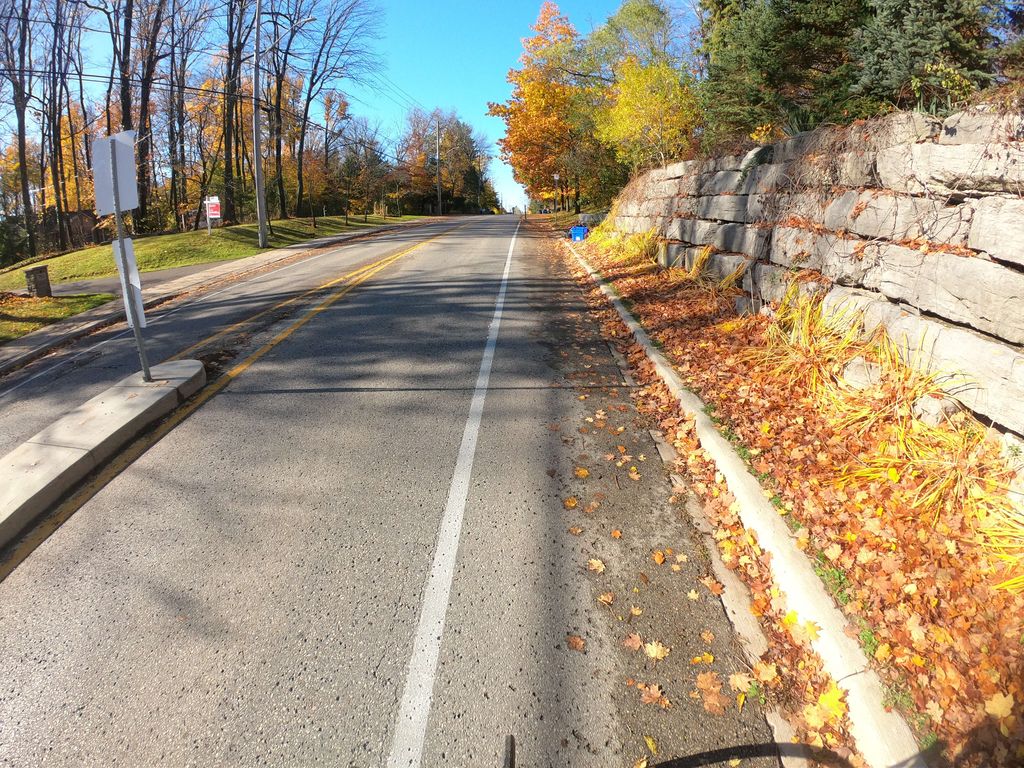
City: kitchener-waterloo